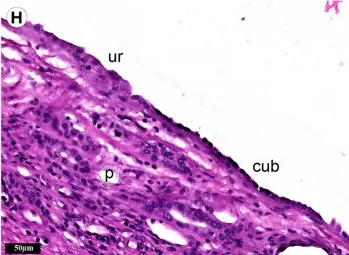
Fragments of the kidney and cystic lesion. (H) Atrophic renal parenchyma was adjacent to the epithelial lining in some areas.
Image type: pathology (h&e)